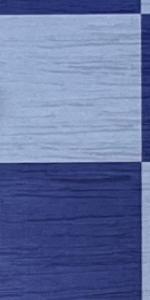
Label: Empty